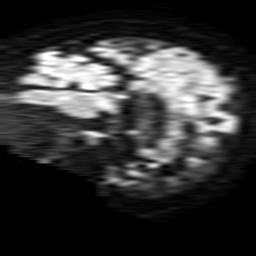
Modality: TRACE
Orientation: sagittal
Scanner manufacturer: philips
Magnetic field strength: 1.5 T
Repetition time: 3.775 s
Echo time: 0.09565 s